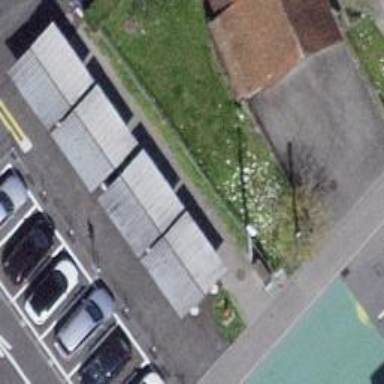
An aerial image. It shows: Motorcycle parking facility.